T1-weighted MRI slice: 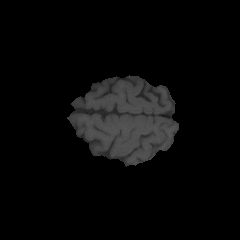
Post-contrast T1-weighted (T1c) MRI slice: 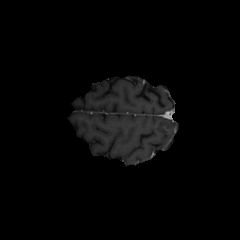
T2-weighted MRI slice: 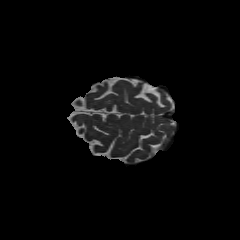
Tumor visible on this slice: no